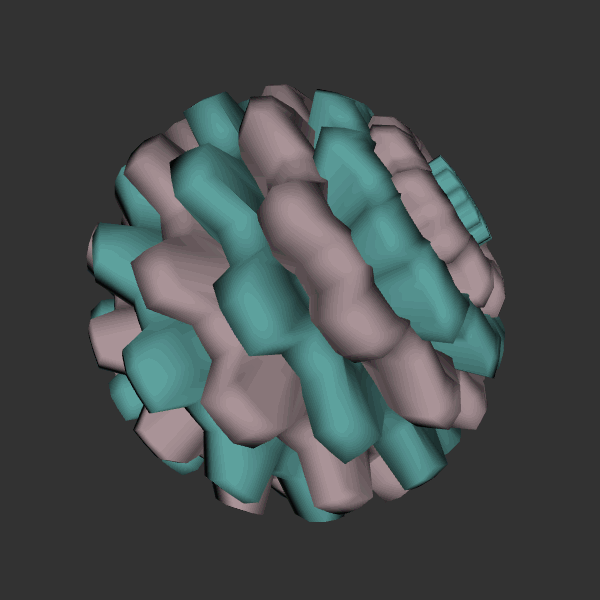
Background: dark